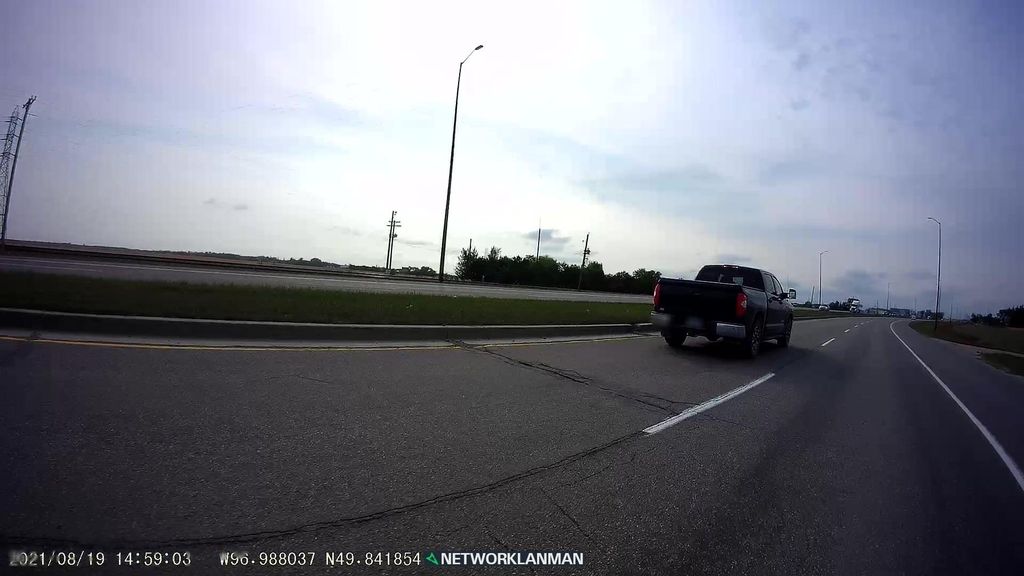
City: winnipeg